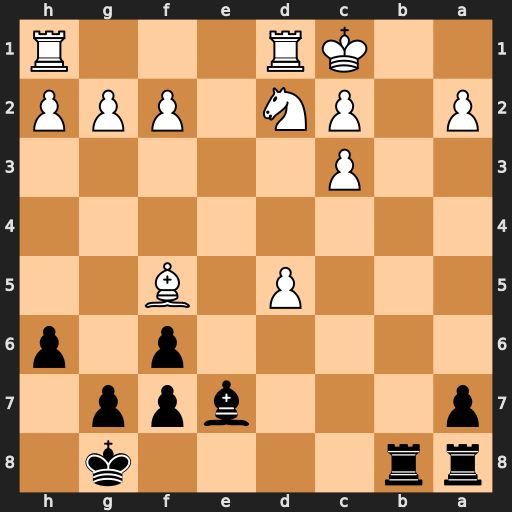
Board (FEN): rr4k1/p3bpp1/5p1p/3P1B2/8/2P5/P1PN1PPP/2KR3R
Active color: b
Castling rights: -
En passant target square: -
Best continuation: Ba3#